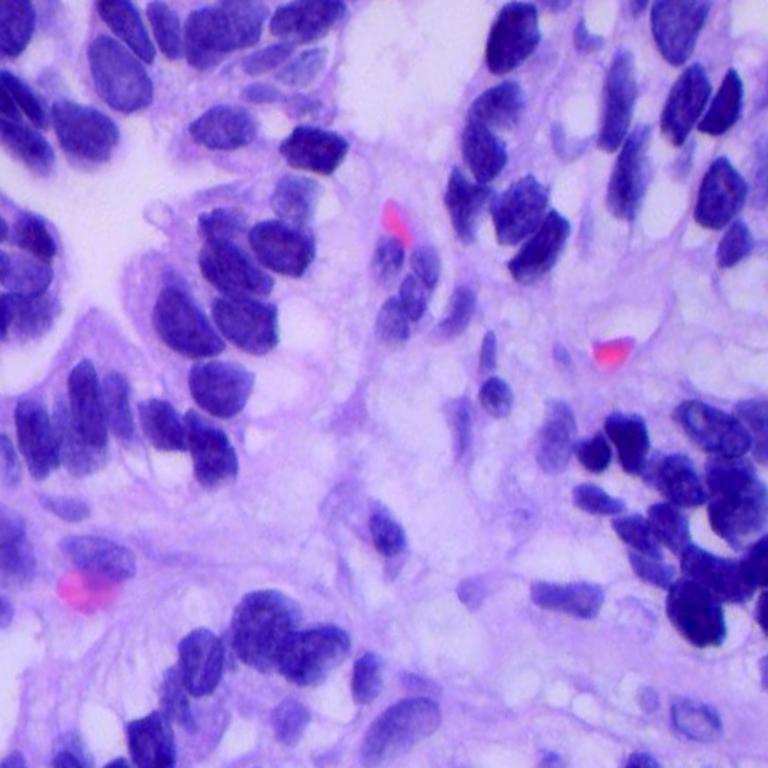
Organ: lung
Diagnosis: adenocarcinomas